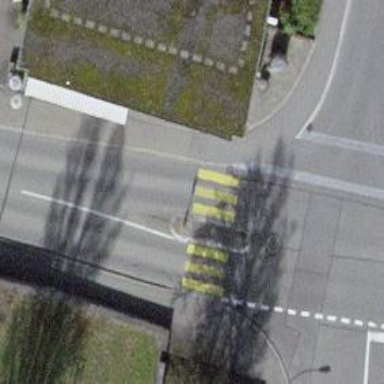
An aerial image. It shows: Marked footway with asphalt surface. The crossing includes pedestrian island.